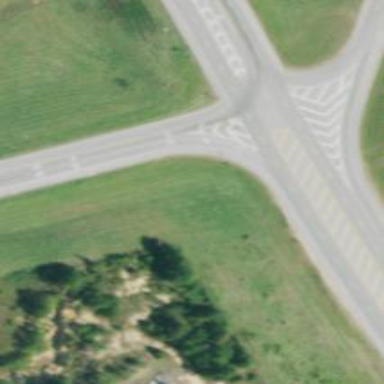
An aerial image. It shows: Road with "give way" sign.